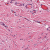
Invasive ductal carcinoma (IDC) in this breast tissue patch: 0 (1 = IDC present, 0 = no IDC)